Question: I am creating an application using . I'm basically new to C# and Visual Studio(Been using it since yesterday). So far, I've succeeded in creating a simplistic form as shown in the screenshot.
# My Form

# Background/Details
I am fetching data from a MySQL table using the IP provided in the box. This data is being loaded into a 'DataSet'. Since last 10 hours, I've played around with displaying them into each one of these:
- -
Putting them in the remaining part of the form windows. But both the outputs were not what I wanted them to be. One of the columns I am fetching is a 'VARCHAR' ranging up to '190 chars'. The final results in both the cases was not quite easy to read, which brings me to my question.
# Question
So, now I am thinking of showing the text inside a 'GroupBox', with a vertical scroll-bar. The data from the 'DataSet' can be displayed inside a 'Label' or 'LinkLabel' depending on the requirements.
Is this method feasible(time-optimization)? Is there some other kind of box/view which can satisfy my conditions? I'll be fetching and displaying from main table and for each of them fetched from another table(inside the 'foreach' loop).
Please suggest me any other optimal solution for this job. Also, how can I add 200+ labels to a 'GroupBox' and make the box vertically scrollable. As far as I can see in , anything like 'VerticalScroll' property doesn't exist for 'GroupBox'.
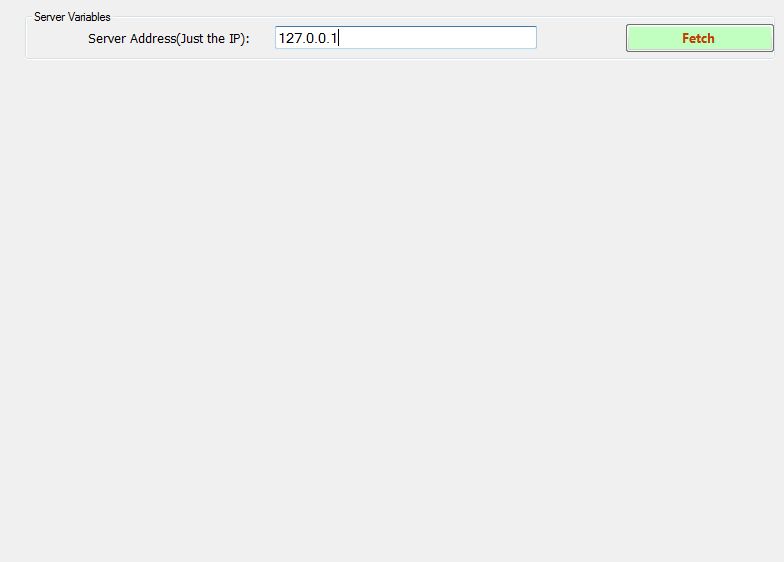
Answer: Add a panel to Groupbox it has the Scrollable property or you can achieve it through RichTextBox